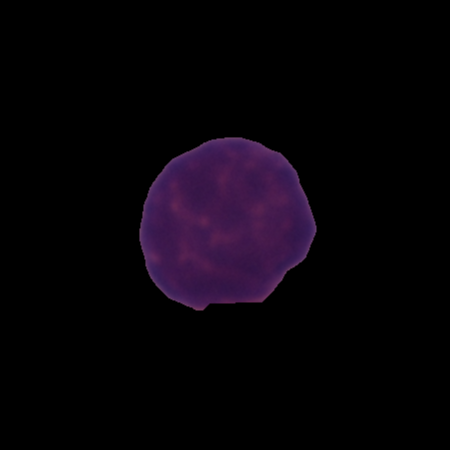
Label: healthy